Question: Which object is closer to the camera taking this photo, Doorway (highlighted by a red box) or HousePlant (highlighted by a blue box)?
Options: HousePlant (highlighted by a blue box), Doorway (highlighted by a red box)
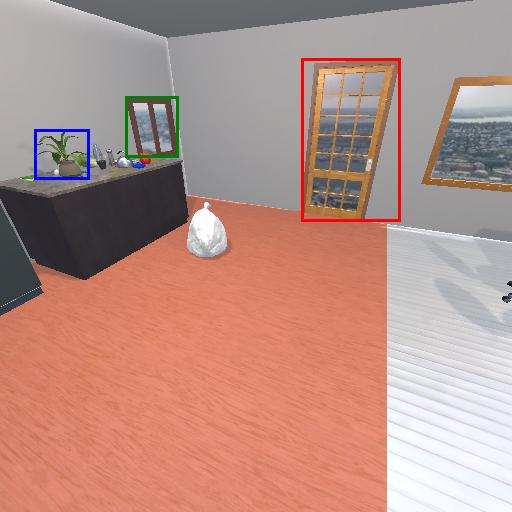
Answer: HousePlant (highlighted by a blue box)